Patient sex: M
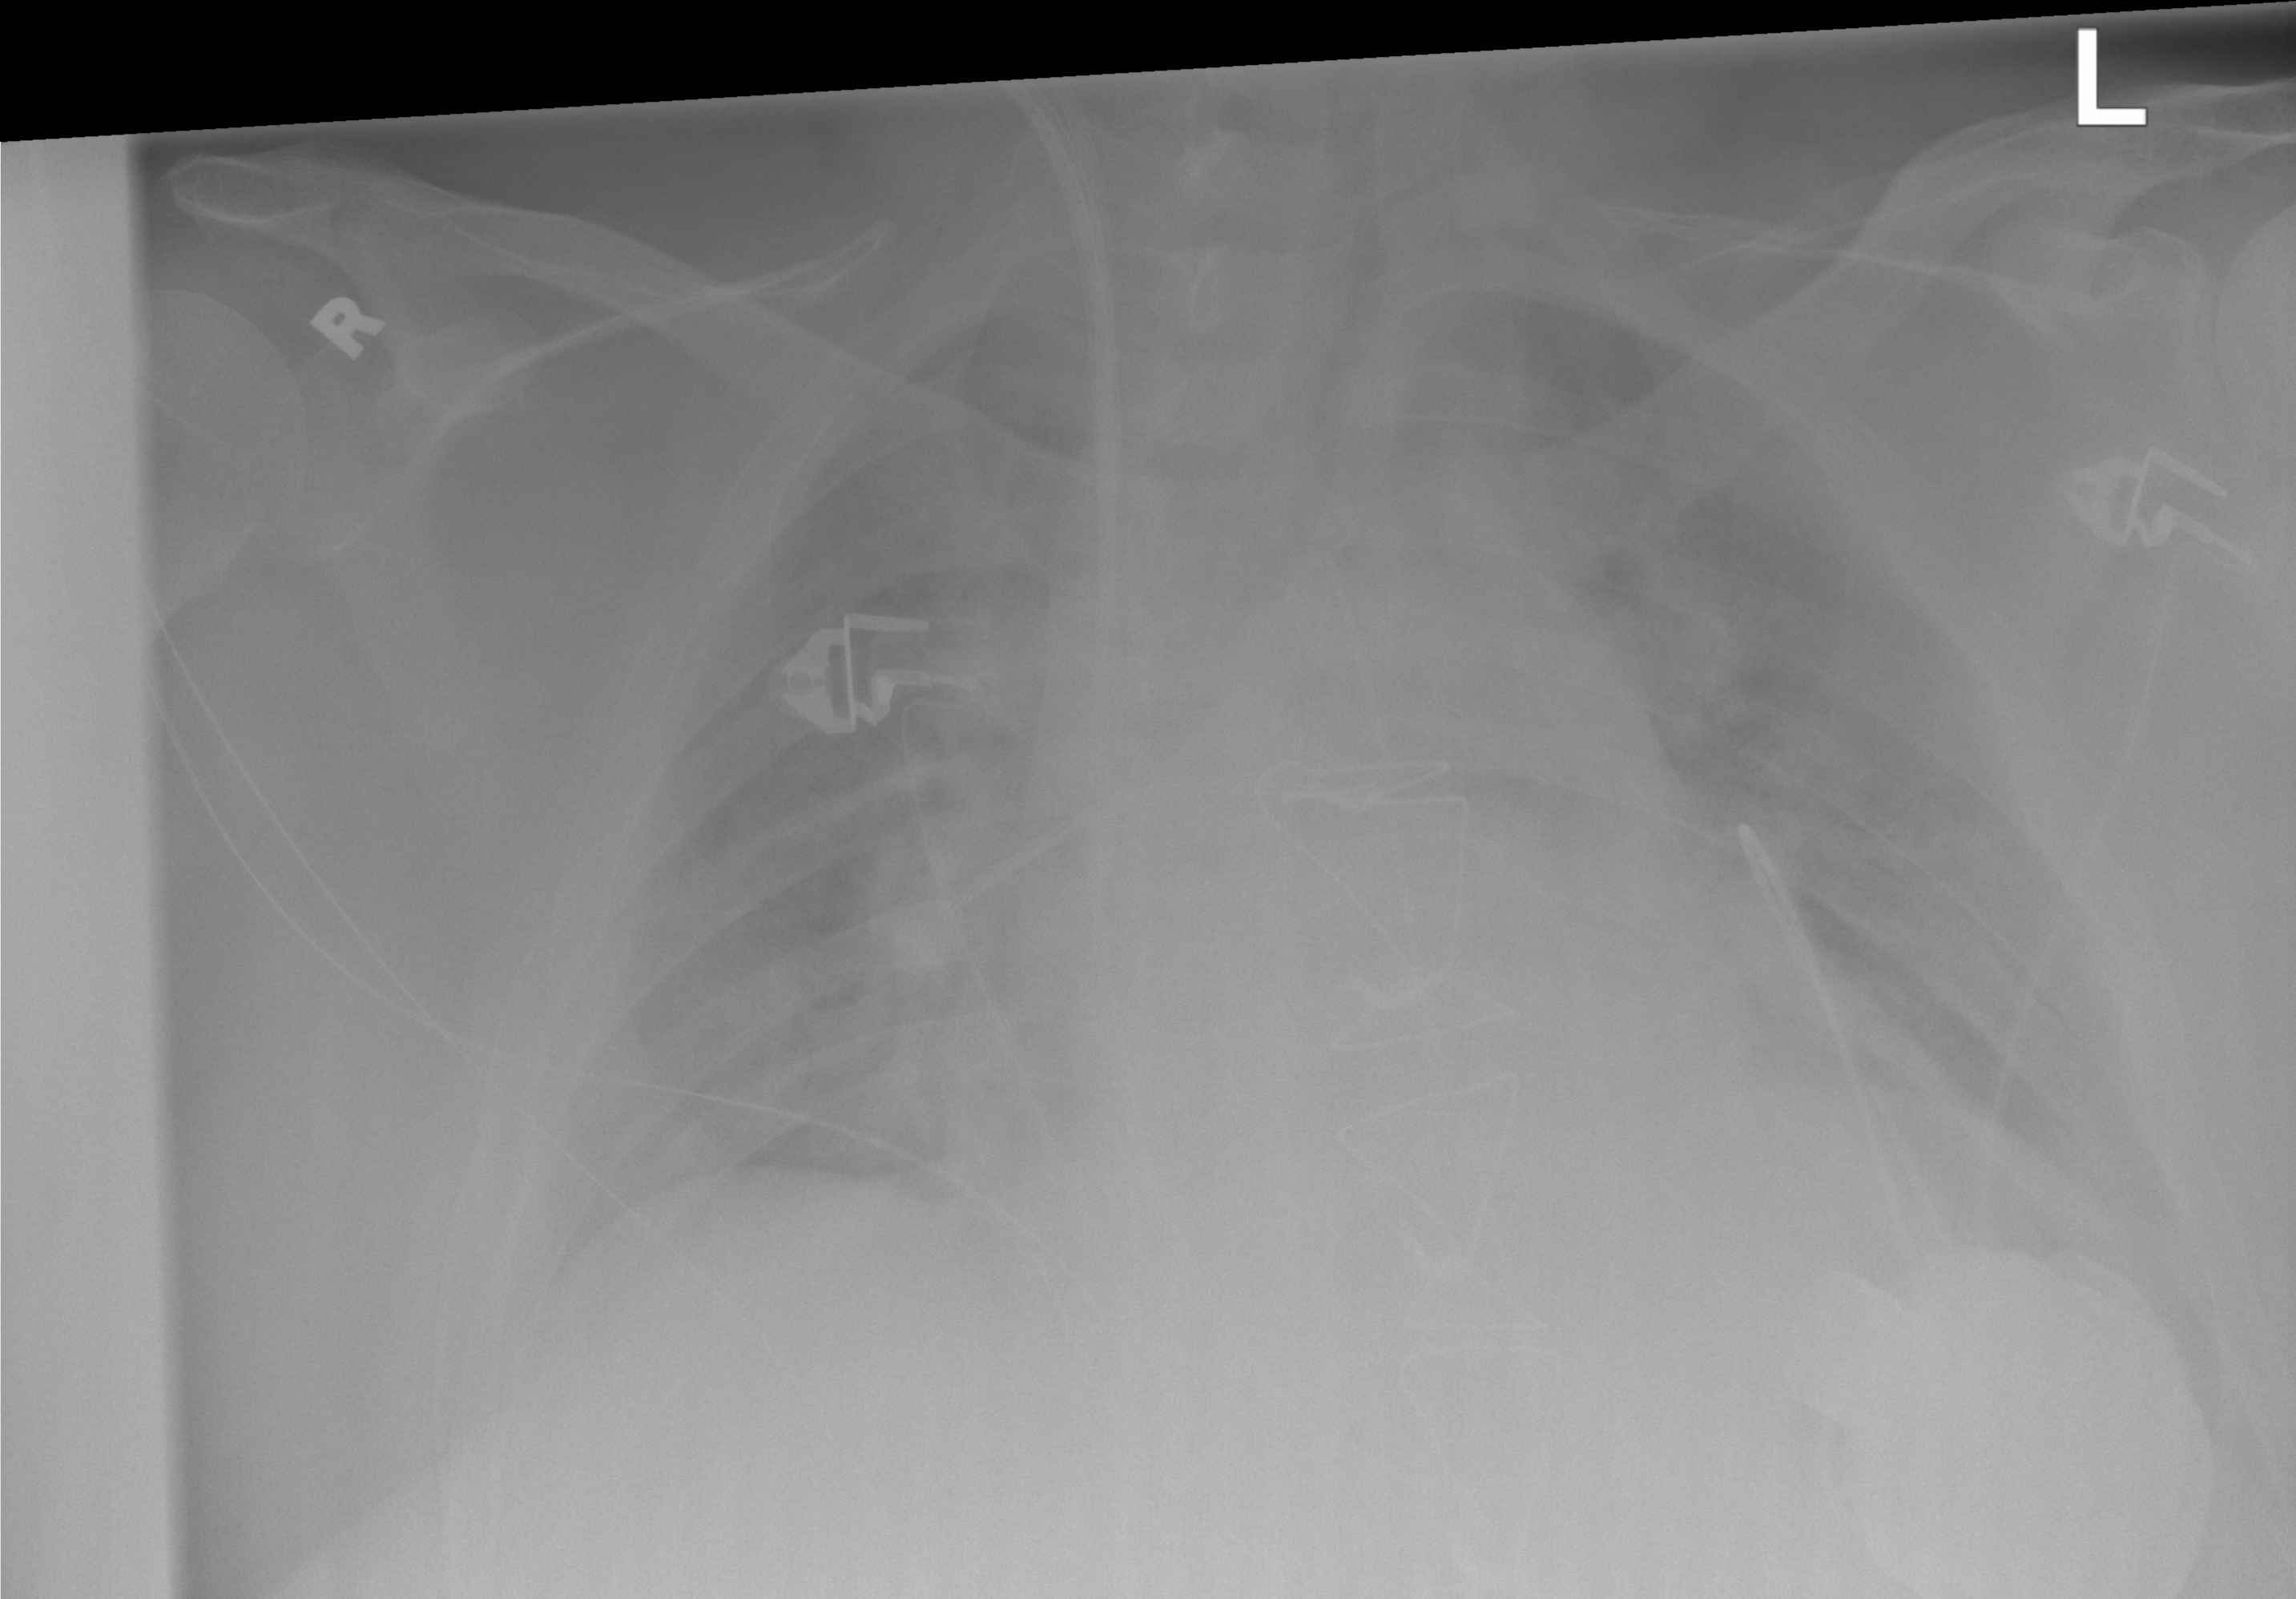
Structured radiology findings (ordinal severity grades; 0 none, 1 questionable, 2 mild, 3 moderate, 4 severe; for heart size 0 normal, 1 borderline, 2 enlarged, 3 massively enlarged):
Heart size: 0
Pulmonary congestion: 2
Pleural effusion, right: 0
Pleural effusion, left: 0
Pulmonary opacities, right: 0
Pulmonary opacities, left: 0
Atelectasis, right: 1
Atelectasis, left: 1